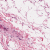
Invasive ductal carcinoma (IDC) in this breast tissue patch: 0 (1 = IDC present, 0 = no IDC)